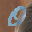
Label: 0